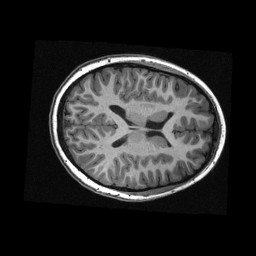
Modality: T1w
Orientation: axial
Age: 11
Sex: male
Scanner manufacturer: siemens
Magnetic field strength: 3 T
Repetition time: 2.3 s
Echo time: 0.00336 s